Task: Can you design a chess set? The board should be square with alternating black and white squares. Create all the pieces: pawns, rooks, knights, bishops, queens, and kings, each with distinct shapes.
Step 5057:
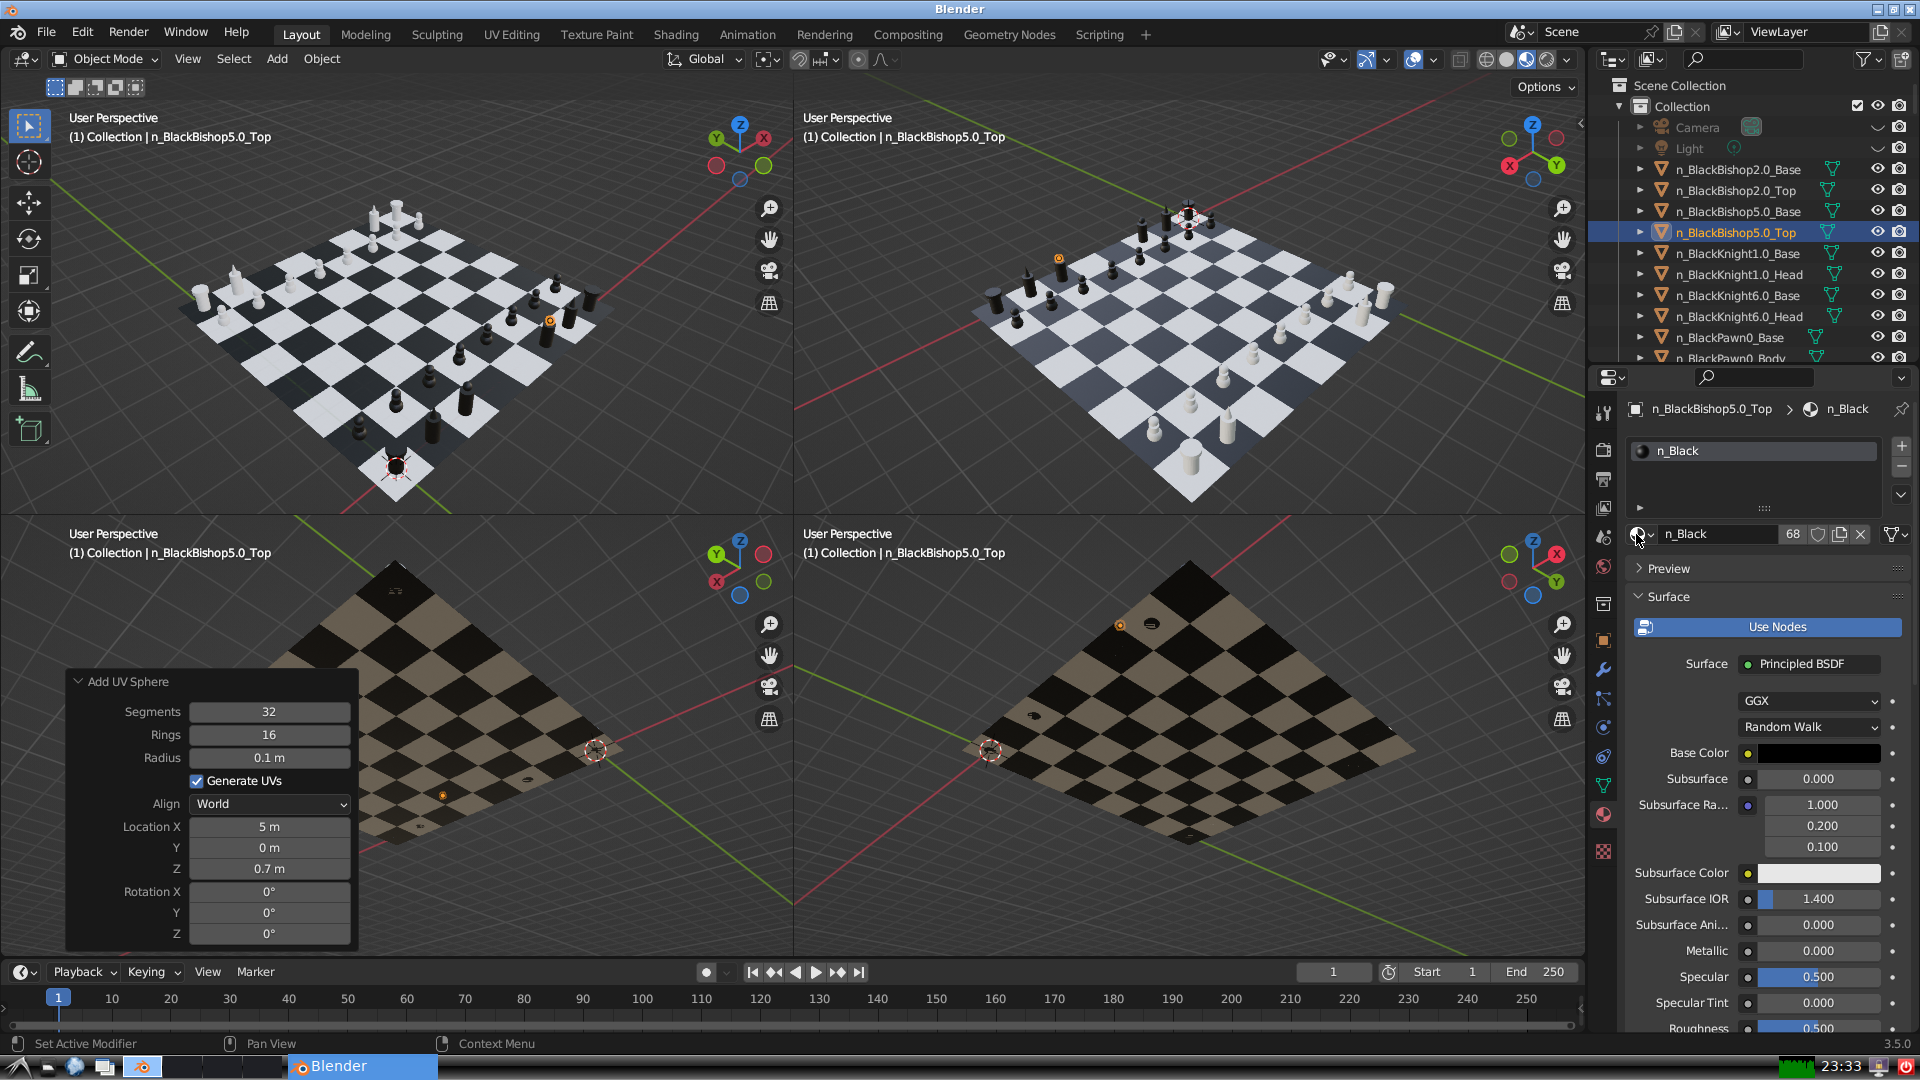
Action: {"mouse_move": [278, 58]}